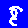
Digit: 8